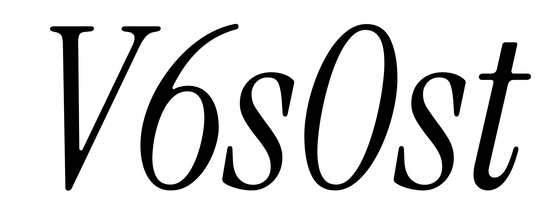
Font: InstrumentSerif-Italic